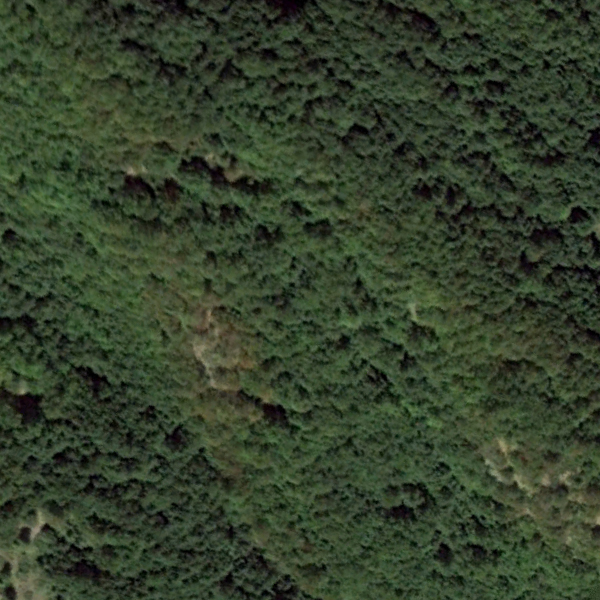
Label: Forest